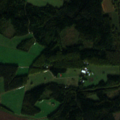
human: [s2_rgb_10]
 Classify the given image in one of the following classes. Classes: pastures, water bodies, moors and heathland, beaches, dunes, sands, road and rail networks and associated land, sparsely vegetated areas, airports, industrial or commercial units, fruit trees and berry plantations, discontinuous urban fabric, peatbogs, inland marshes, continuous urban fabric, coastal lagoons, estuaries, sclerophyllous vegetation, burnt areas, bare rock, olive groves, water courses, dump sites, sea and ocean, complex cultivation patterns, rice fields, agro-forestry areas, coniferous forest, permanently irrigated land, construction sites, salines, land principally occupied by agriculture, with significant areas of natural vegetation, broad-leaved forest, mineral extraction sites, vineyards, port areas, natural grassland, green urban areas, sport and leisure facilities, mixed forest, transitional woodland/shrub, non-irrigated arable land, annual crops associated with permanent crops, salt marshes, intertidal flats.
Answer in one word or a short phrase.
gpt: non-irrigated arable land, land principally occupied by agriculture, with significant areas of natural vegetation, coniferous forest, mixed forest